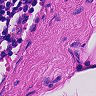
Metastatic tissue present: no